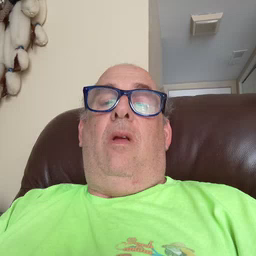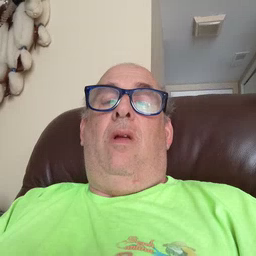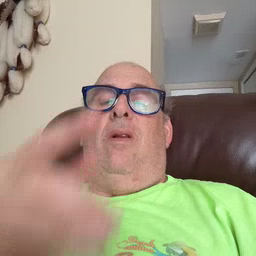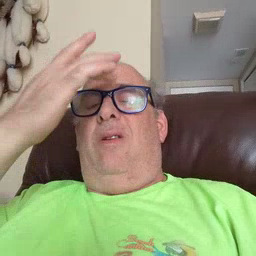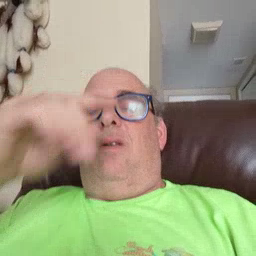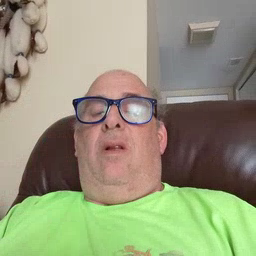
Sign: sick